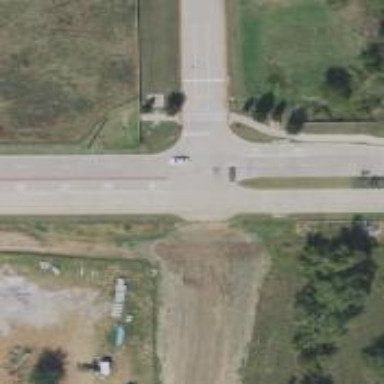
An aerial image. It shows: Secondary road.